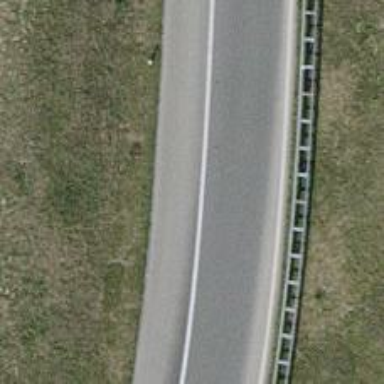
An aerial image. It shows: Asphalt motorway link.